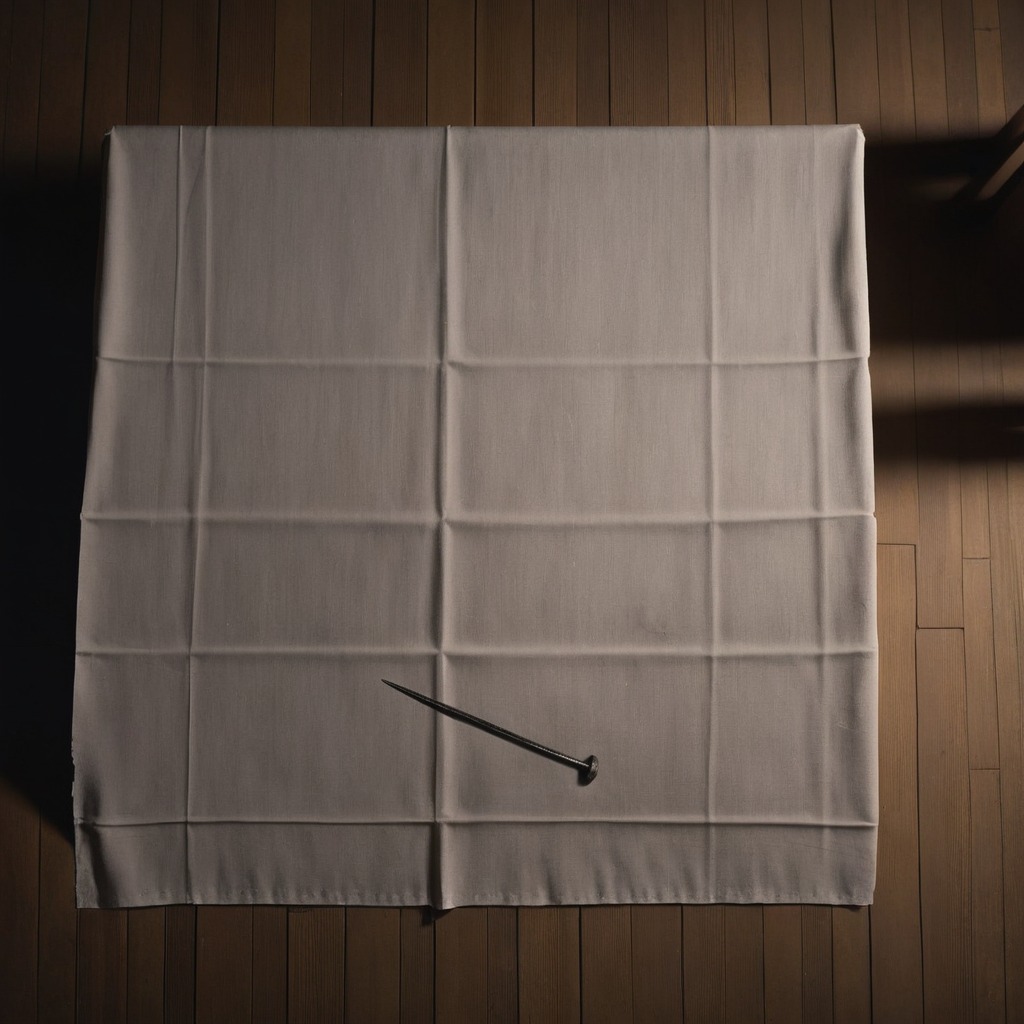
An iron nail is lying on the wooden table.